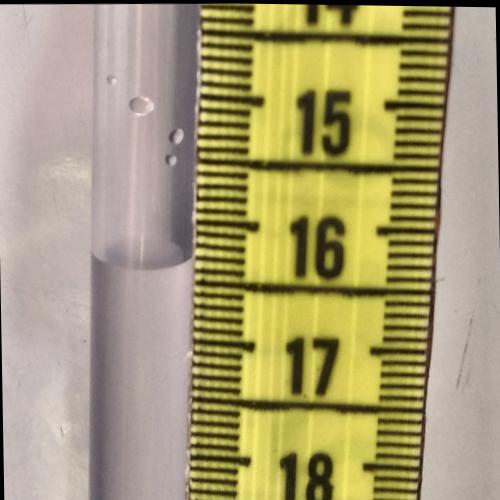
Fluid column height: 16.3 cm